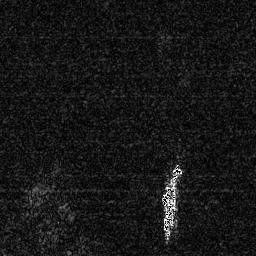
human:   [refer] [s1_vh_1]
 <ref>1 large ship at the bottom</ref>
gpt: <box>[[61, 62, 71, 92, 0]]</box>